Aerial crown-view tile of a tropical tree (Barro Colorado Island, Panama), acquired 20250512:
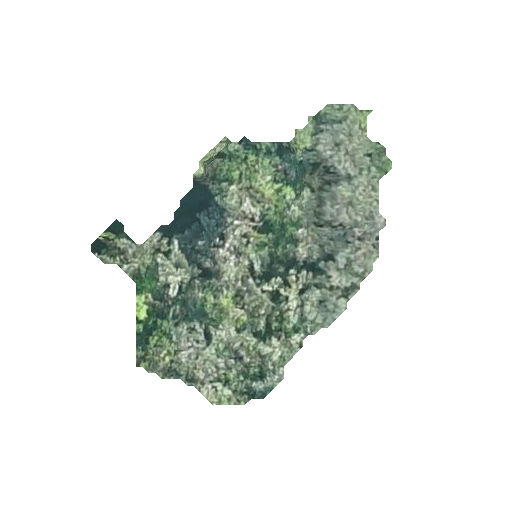
Species: Luehea seemannii
GBIF accepted scientific name: Luehea seemannii
Crown area: 75.64 m²